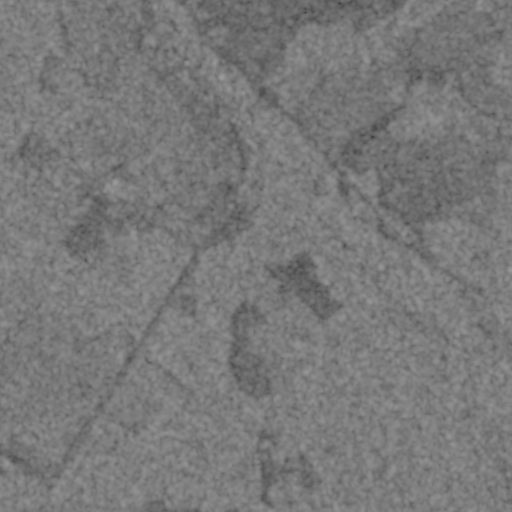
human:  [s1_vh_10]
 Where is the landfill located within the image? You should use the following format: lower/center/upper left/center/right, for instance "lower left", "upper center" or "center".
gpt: The landfill is located in the center left of the image.
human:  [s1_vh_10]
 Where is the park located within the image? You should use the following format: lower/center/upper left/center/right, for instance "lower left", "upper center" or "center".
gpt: The park is located in the center of the image.
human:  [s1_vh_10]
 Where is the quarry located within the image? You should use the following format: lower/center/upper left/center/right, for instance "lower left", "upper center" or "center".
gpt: There is no quarry in the image.

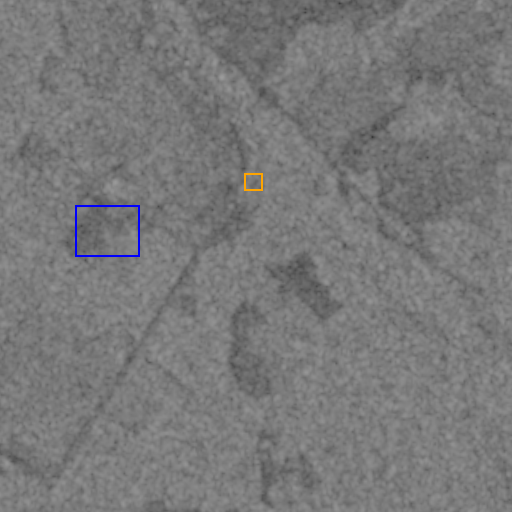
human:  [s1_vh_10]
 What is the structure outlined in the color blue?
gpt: The structure outlined in blue is a landfill.
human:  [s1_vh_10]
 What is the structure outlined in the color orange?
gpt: The structure outlined in orange is a park.
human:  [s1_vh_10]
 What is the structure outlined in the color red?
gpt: There is no red outline.